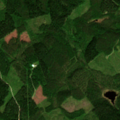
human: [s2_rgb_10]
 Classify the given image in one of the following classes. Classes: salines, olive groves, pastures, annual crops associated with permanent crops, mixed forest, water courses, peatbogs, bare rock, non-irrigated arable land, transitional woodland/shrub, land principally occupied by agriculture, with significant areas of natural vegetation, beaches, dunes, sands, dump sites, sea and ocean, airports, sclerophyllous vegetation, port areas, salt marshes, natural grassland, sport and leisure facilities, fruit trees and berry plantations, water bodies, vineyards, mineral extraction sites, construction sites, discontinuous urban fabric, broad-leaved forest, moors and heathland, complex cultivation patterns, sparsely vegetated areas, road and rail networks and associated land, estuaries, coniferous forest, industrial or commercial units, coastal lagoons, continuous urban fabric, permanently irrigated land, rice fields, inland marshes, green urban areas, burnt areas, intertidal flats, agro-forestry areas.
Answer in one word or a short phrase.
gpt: coniferous forest, mixed forest, transitional woodland/shrub